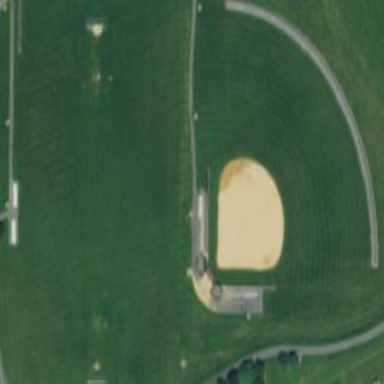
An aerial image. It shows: Baseball pitch for leisure land.